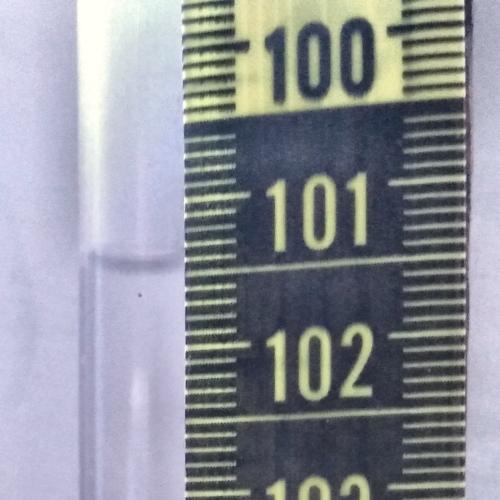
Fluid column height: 101.4 cm